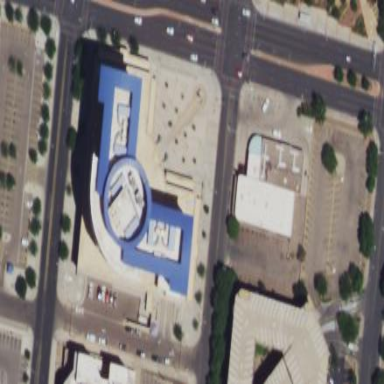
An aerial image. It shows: Courthouse building.